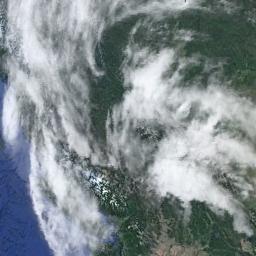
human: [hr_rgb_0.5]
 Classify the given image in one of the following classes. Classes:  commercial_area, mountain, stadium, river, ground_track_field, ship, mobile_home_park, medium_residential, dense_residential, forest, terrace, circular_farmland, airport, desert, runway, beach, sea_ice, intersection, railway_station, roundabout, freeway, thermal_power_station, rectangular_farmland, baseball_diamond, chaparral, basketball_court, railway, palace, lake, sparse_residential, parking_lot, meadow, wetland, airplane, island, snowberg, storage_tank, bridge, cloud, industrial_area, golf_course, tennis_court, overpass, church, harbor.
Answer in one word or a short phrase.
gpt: cloud